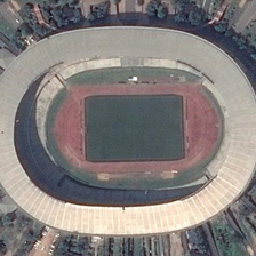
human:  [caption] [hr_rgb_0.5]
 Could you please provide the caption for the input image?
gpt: it is a smart oval stadium with a soccer field and running tracks in it surrounded by several trees .

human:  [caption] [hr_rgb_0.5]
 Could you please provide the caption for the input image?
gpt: The stadium has a metal roof and the surrounding buildings and trees are arranged radially.

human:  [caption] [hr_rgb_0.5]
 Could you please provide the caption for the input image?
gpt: The stadium has a metal roof, and the surrounding buildings and trees are radially distributed.

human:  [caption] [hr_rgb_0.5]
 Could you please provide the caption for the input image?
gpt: the football field with a red athletic track has a ring of silvery oval ceiling .

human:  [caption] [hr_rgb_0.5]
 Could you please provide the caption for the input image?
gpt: The stadium has a metal roof and the surrounding buildings and trees are distributed radially.